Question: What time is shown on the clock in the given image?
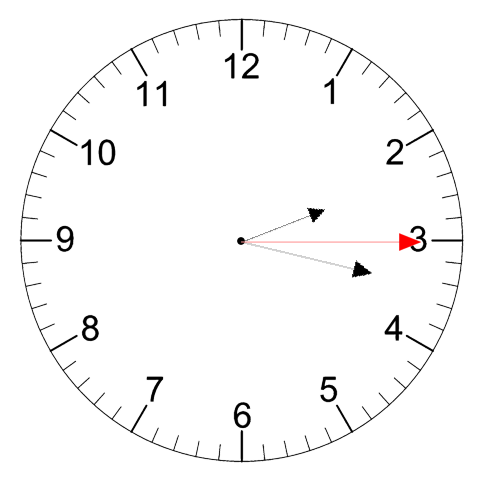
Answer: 02:17:15